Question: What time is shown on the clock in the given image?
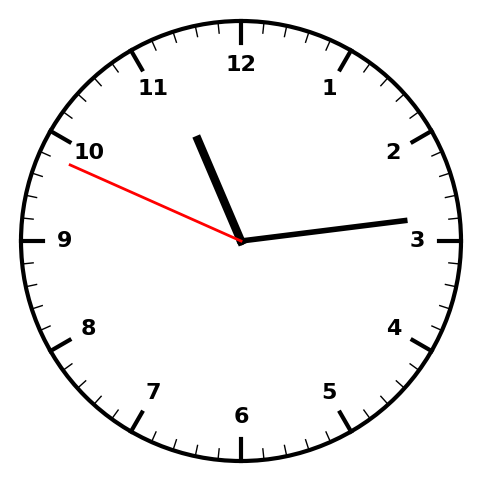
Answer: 11:13:49